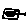
Label: line